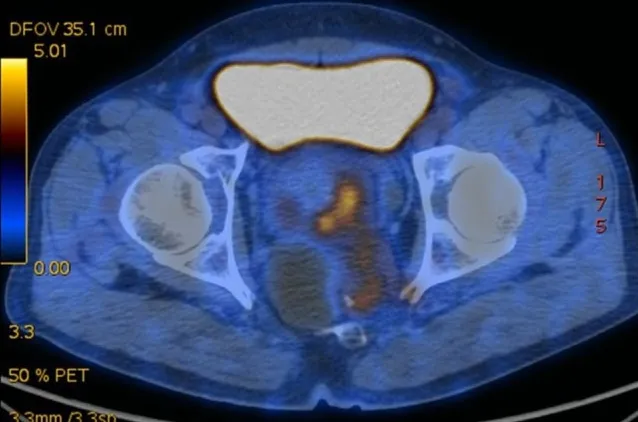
PET-CT revealed that the rectal tumor had high FDG accumulation; the cysts did not.
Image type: radiology (pet)